Question: problem is i wants to select excel sheet header from excel file and match header column with table primary key and update the require fields according to excel heading columns.
so far i tried to import excel file in sql server but excel header not import in my table so there is any solutions to direct select header from excel file and update my table.
basically i wants like this
update table set column=(select
'''
SELECT * FROM OPENROWSET('Microsoft.Jet.OLEDB.4.0',
'Excel 8.0;Database=I: est.xls;HDR=No',)
'''

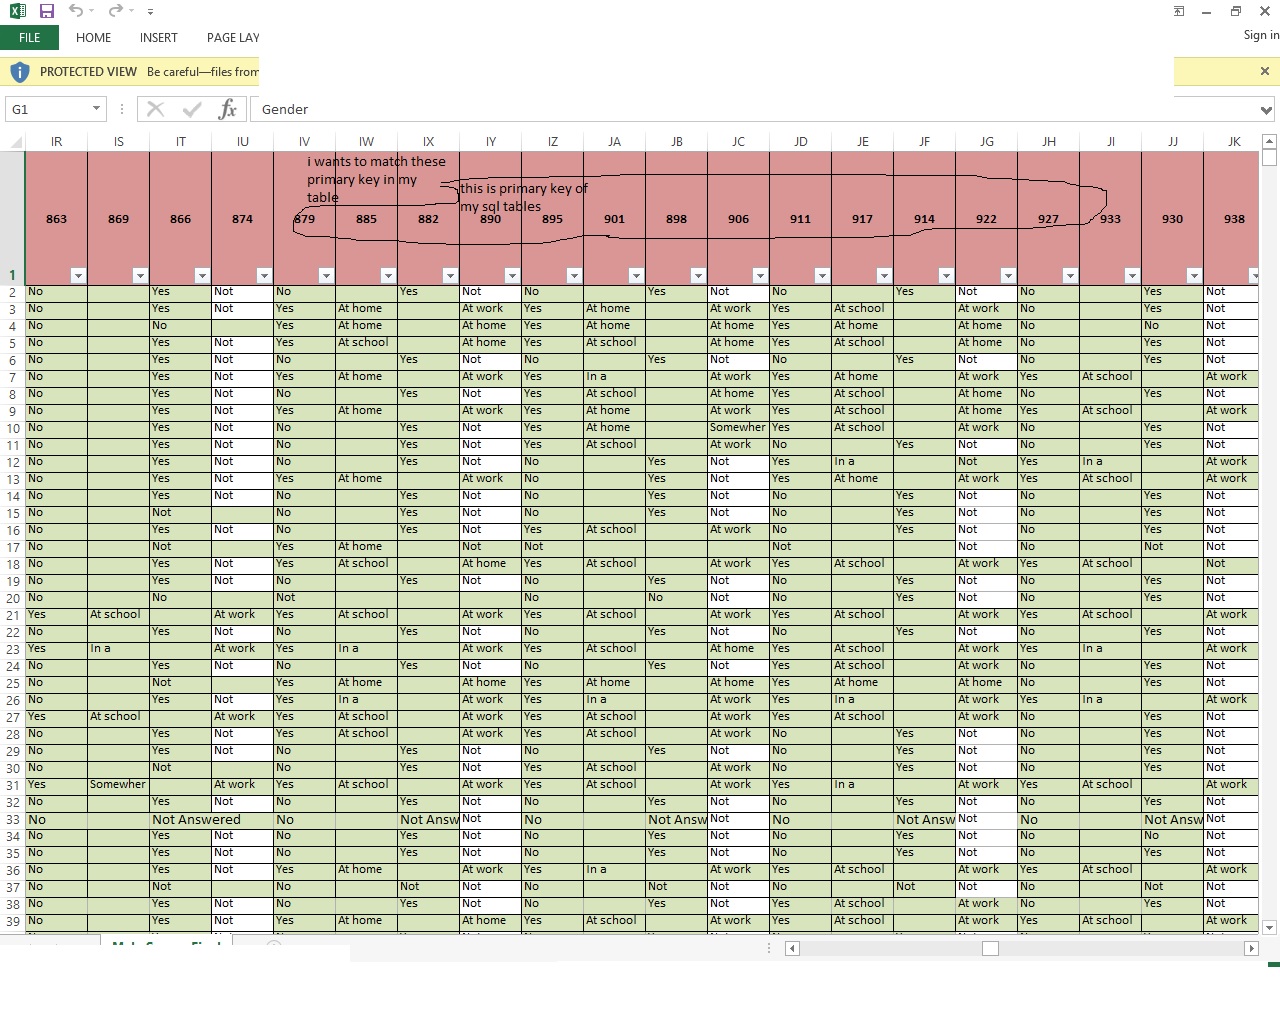
Answer: This excel cannot be directly imported using Import/Export wizard if you say that the first row is the primary key for your SQL table. First import the excel data in a DataTable using the following code below:
'''
public class ExcelRow
{
List<object> columns;
public ExcelRow()
{
columns = new List<object>();
}
internal void AddColumn(object value)
{
columns.Add(value);
}
public object this[int index]
{
get { return columns[index]; }
}
public string GetString(int index)
{
if (columns[index] is DBNull)
{
return null;
}
return columns[index].ToString();
}
public int Count
{
get { return this.columns.Count; }
}
}
public class ExcelProvider:IEnumerable<ExcelRow>
{
private string sheet;
private string filePath;
private List<ExcelRow> rows;
public ExcelProvider()
{
rows = new List<ExcelRow>();
}
public static ExcelProvider Create(string filePath, string sheet)
{
ExcelProvider provider = new ExcelProvider();
provider.sheet = sheet;
provider.filePath = filePath;
return provider;
}
private void Load()
{
string connectionString = @"Provider=Microsoft.Jet.OLEDB.4.0;Data Source={0};Extended Properties= ""Excel 8.0;HDR=YES;""";
connectionString = "Provider=Microsoft.ACE.OLEDB.12.0;Data Source=" + filePath + ";Extended Properties=Excel 12.0;";
rows.Clear();
using (OleDbConnection conn = new OleDbConnection(connectionString))
{
conn.Open();
using (OleDbCommand cmd = conn.CreateCommand())
{
cmd.CommandText = "select * from [" + sheet + "$]";
using (OleDbDataReader reader = cmd.ExecuteReader())
{
while (reader.Read())
{
ExcelRow newRow = new ExcelRow();
for(int count = 0; count < reader.FieldCount; count++) {
newRow.AddColumn(reader[count]);
}
rows.Add(newRow);
}
}
}
}
}
public IEnumerator<ExcelRow> GetEnumerator()
{
Load();
return rows.GetEnumerator();
}
System.Collections.IEnumerator System.Collections.IEnumerable.GetEnumerator()
{
Load();
return rows.GetEnumerator();
}
}
public DataTable GetDataTableFromExcel()
{
DataTable dt = new DataTable();
ExcelProvider objProvider = ExcelProvider.Create(@"Your excel file path", "TableExtract");
dt.Columns.Add("AA");
/* Add other columns here */
foreach (ExcelRow row in (from x in objProvider select x))
{
dt.Rows.Add(row.GetString(0));
}
return dt;
}
'''
Then process the data in the data table to insert it into the database using the first row as the primary key for each insertion using a backend stored procedure for insertion.